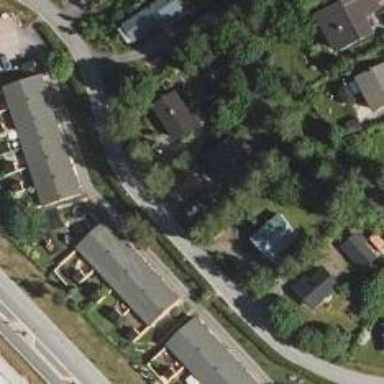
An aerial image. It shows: Driveway.